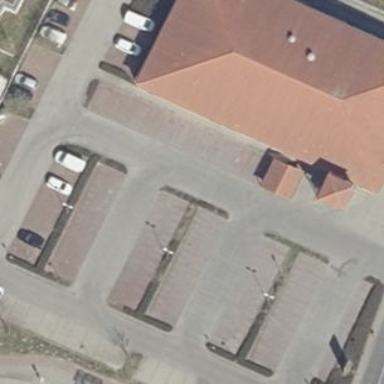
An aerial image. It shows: Retail area.